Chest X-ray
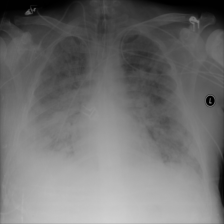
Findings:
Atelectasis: negative
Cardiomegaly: negative
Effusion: positive
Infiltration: negative
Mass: negative
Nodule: negative
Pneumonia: negative
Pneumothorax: negative
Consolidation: negative
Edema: negative
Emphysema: negative
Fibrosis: negative
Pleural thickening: positive
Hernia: negative